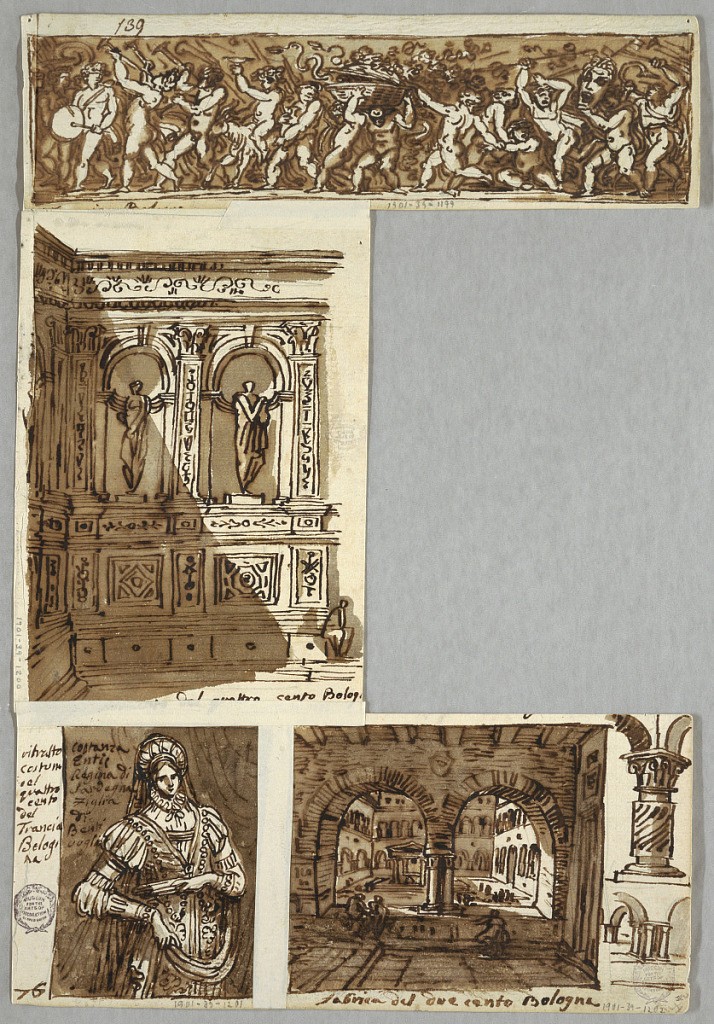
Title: Design after 13th Century Arcade, Bologna; Verso, Anatomical Study
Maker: Felice Giani, Italian, 1758–1823
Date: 1811–14
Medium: Pen and brown ink, brush and brown wash over traces of graphite on cream laid paper
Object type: Drawing
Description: Double sided sheet from sketchbook. Recto, courtyard shown through double arcade in room. At right, column detail; group of columns.  Inscription: Fabrica del due cento Bologna. Verso, left hand and top part of left leg.